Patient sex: F
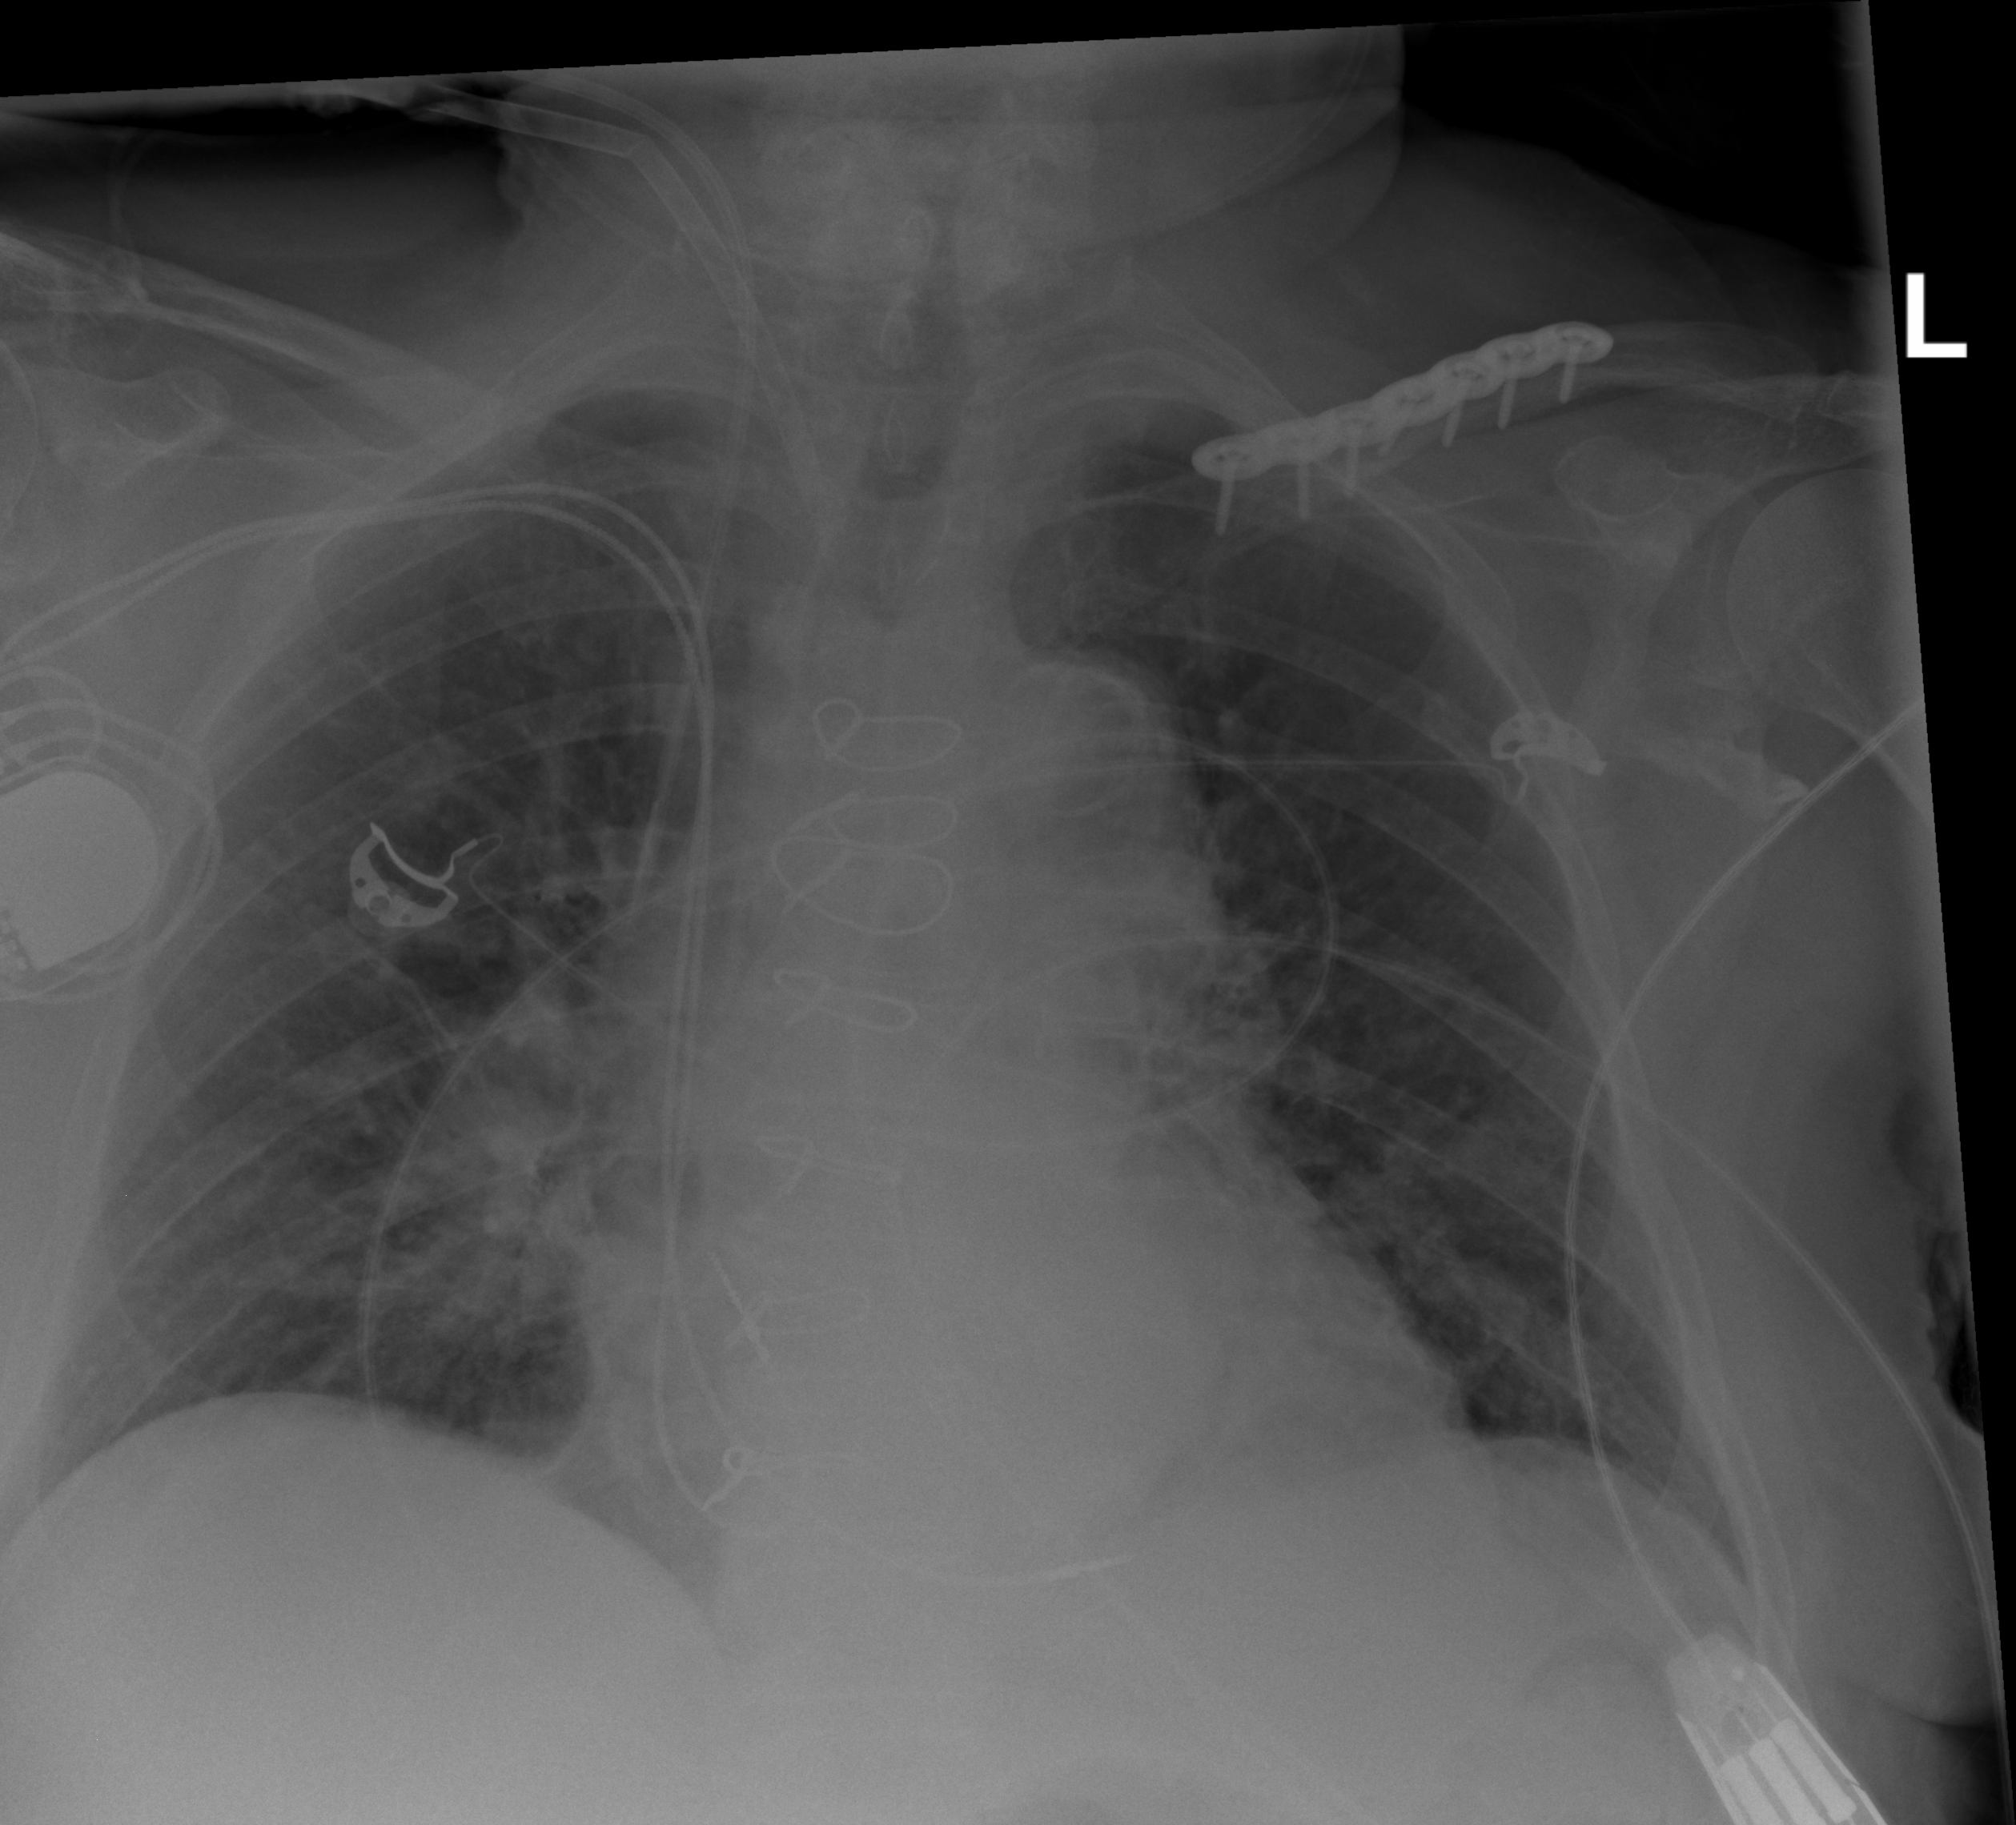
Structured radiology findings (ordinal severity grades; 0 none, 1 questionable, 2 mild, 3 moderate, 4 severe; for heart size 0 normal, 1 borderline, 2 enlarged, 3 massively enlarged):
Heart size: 0
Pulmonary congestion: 2
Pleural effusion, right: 0
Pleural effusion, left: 0
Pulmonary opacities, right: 0
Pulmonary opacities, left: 0
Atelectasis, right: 0
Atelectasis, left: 0